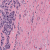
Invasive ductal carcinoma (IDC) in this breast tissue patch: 1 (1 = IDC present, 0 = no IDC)